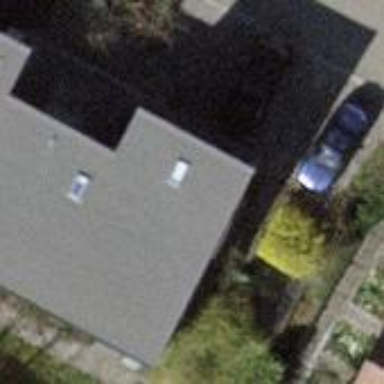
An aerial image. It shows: Terrace building.